Question: Looking at the <URL> section, 'Rule Combinators and Modifiers':

I don't understand the 'a', 'b', and then 'a ~ b' diagram.
So far I've found the documentation straightforward. But am a bit lost here.
Can you please explain each block?
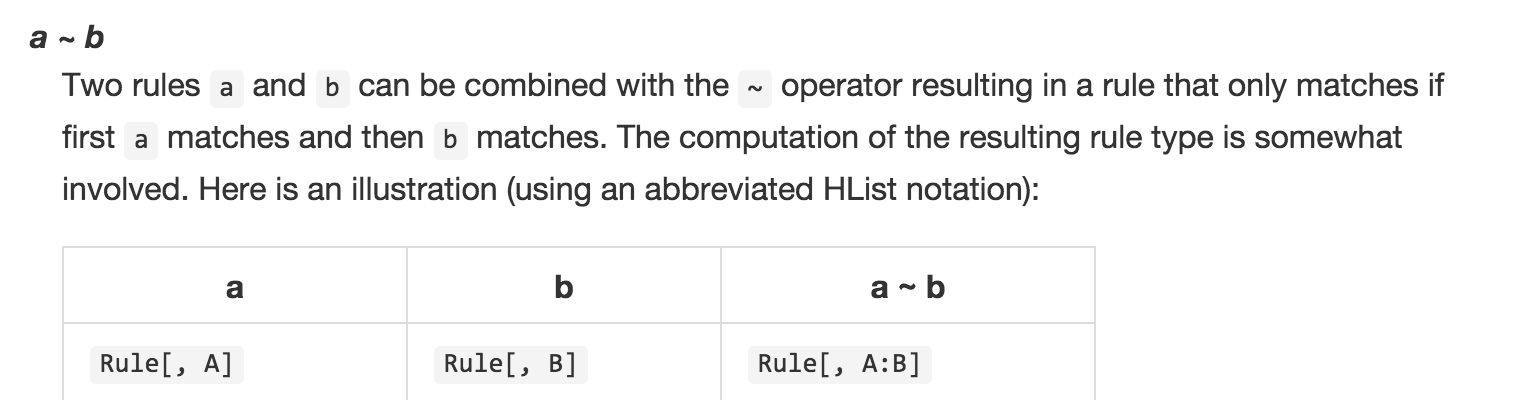
Answer: Here's the definition of 'Rule':
'''
class Rule[-I <: HList, +O <: HList]
'''
The documentation you linked gives more explanation, but essentially 'I' is the input to the Rule and 'O' is the output of the Rule. The colon notation can be a little confusing. 'parboiled2' uses a stack to manage the state. Just remember that the types in the colon lists ('HList') are produced/pushed from left to right, and consumed/popped from right to left. In the 'HList' 'A:B:C', 'C' is the top of the stack, and has to be consumed first.
'~' runs one rule then the next. So in the first example 'a' of type 'Rule[, A]' consumes nothing and 'produces' an 'A', while 'b' of type 'Rule[, B]' consumes nothing and 'produces' a 'B'. It makes sense then, that if you ran 'a' followed by 'b', you would produce an 'A' followed by a 'B'. The resulting type is 'Rule[, A:B]'.
Things become much more complicated when you add inputs. You need to make sure that the types produced by 'a' (or whatever the first rule is) are the types that 'b' is going to consume. '~' is just like function composition. If we want to compose 'g' and 'f' to get 'g . f', we need to be sure that the output of 'f' is the same type as the input of 'g'.
Let's look at the third example in the table.
- 'a''Rule[A, B:C]'- 'b''Rule[D:B:C, E:F]'
When we run 'a' an 'A' is consumed from the stack, a 'B' is added to the stack, and a 'C' is added to the stack. Then 'b' is run, first it consumes the 'C', then the 'B', then it consumes a 'D' off the stack. To be in the right place at the right time, that 'D' would need to be under the 'A' that 'a' consumed. 'b' would then produce an 'E' then an 'F'.
In total, we consumed a 'D' and an 'A'. The 'B' and 'C' don't count because they were produced and consumed internally to the rule. After consuming 'D' and 'A', we leave 'E' and 'F' on the stack. So, the type of 'a ~ b' is 'Rule[D:A, E:F]'.
The fourth example in the README gives an example where 'a' produces the wrong types for 'b' to consume. In that case 'a ~ b' is illegal.